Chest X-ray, PA view. Patient: 61 years old, sex F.
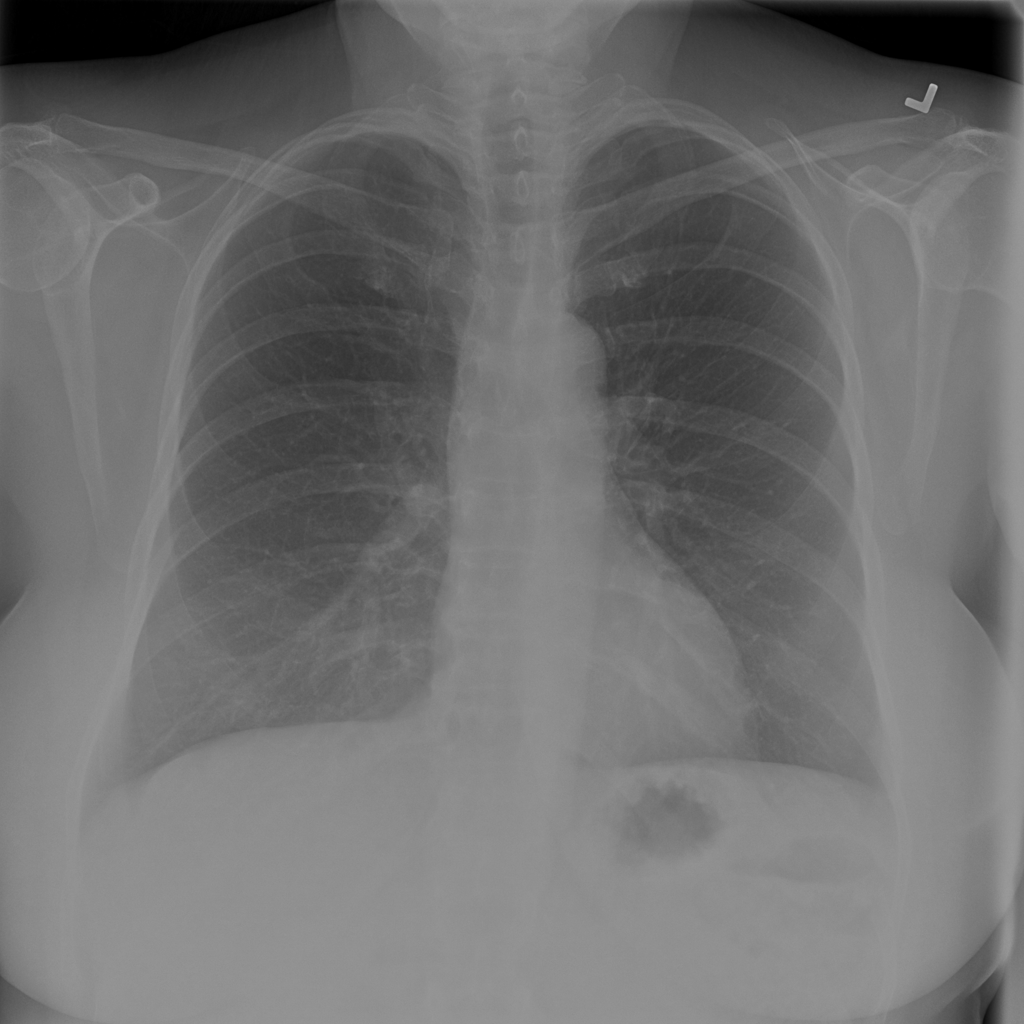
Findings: No Finding